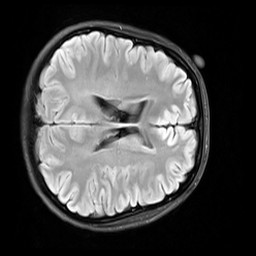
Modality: FLAIR
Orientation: axial
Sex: female
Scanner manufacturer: siemens
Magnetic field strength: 3 T
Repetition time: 10 s
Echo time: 0.09 s